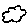
Label: cloud